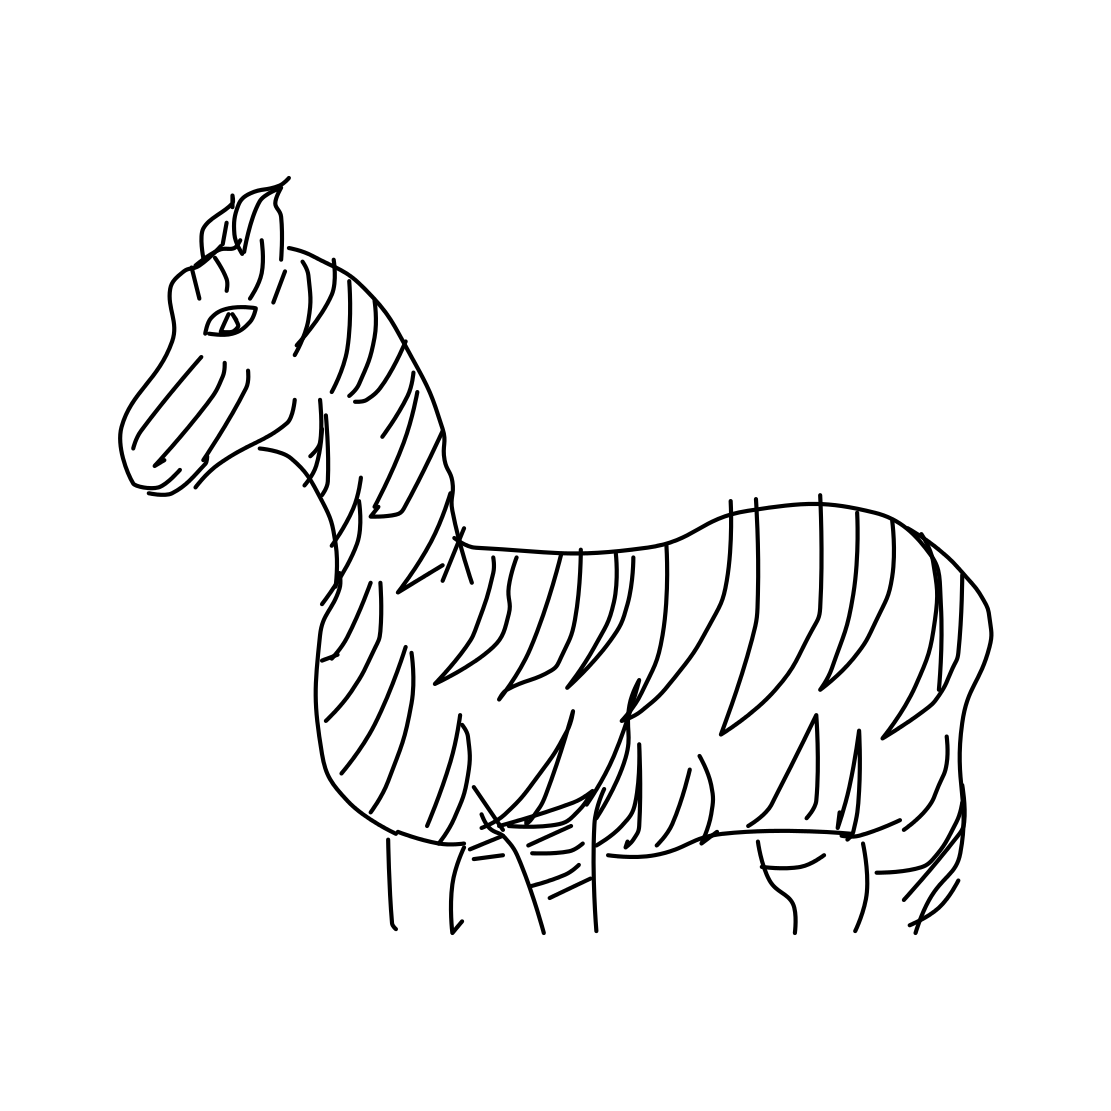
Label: zebra